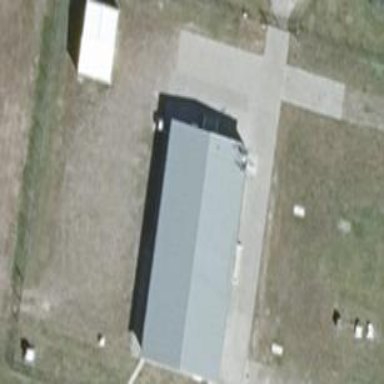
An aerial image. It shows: Gabled building with grey roof oriented along its structure.